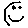
Label: smiley face